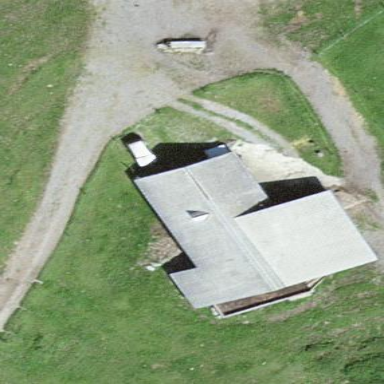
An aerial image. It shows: Farm auxiliary building.